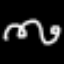
Label: squiggle